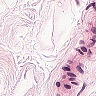
Metastatic tissue present: no